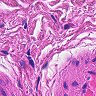
Metastatic tissue present: no